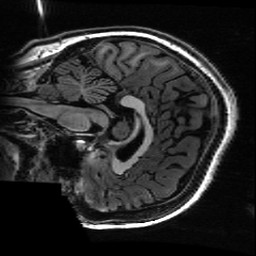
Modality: T1w
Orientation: sagittal
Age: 22
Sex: female
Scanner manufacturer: ge
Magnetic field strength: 3 T
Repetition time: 0.01144 s
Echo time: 0.005012 s